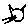
Label: cat